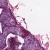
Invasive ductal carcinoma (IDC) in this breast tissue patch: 0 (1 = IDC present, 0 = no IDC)